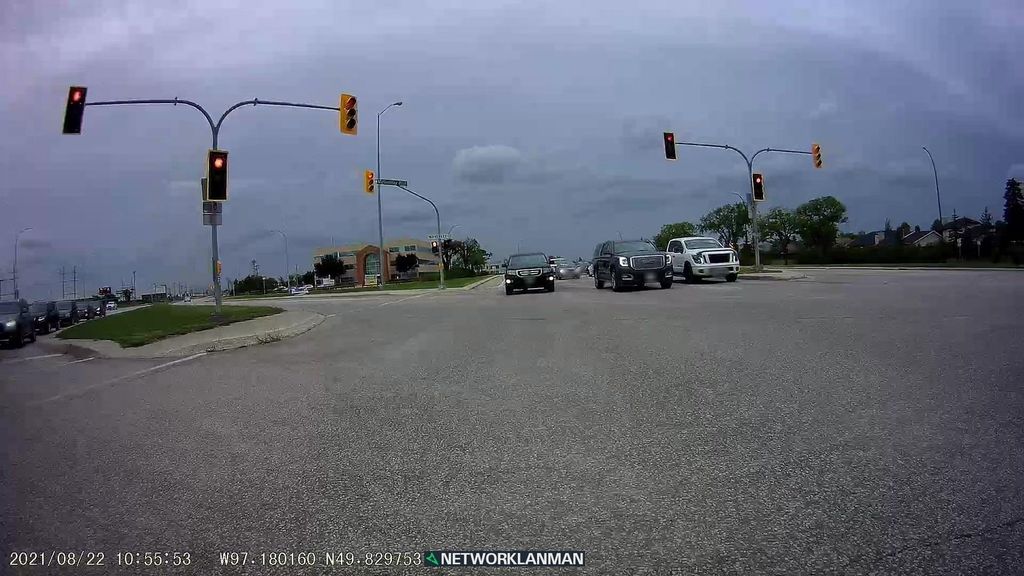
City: winnipeg